Aerial crown-view tile of a tropical tree (Barro Colorado Island, Panama), acquired 20250616:
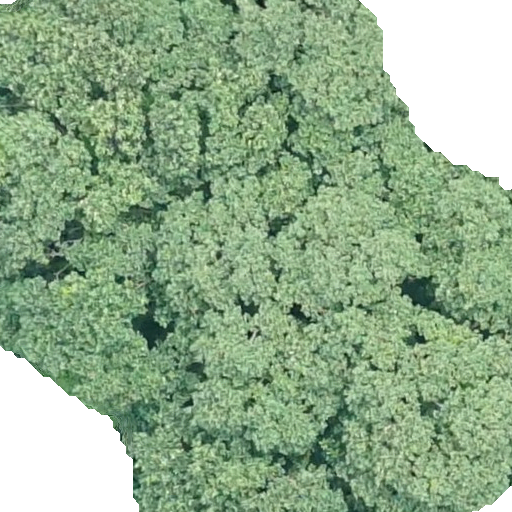
Species: Hieronyma alchorneoides
GBIF accepted scientific name: Hieronyma alchorneoides
Crown area: 441.561 m²